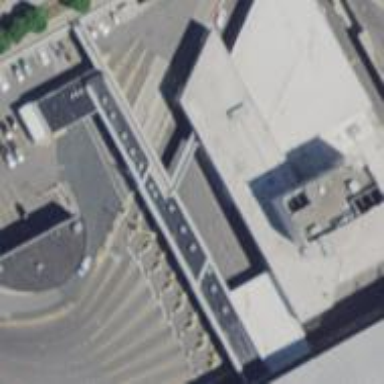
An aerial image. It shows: Border control barrier.